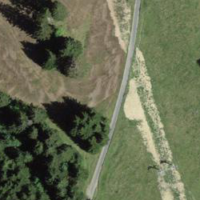
EUNIS habitat code: 23
Species observed at this site:
Anthyllis vulneraria